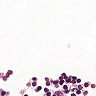
Metastatic tissue present: no